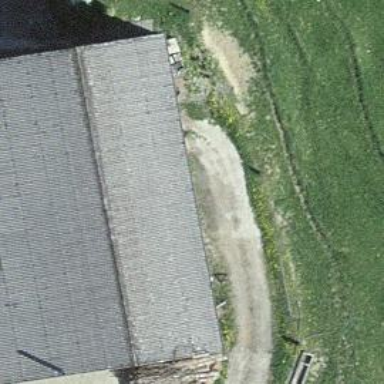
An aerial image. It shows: Rural barn.